Question: There are some features within my application that are supposed to be based on the language settings of the device where it's running.
I want to get the actual language and not some country settings. Foe example, if the language is English, I don't care if it's US, UK, Australia, etc...
I'm familiar with the 'NSLocale' object, but it seems to relate to the 'Region Format' setting and not to the setting (see screen shot below) so when I try to retrieve the language out of it using '[locale displayNameForKey:NSLocaleIdentifier value:[locale localeIdentifier]' I get things like 'English (United States)' instead of 'English'; also, I think that what I need is the data and not the (am I right?).
Can anyone direct me to how to retrieve the language setting?

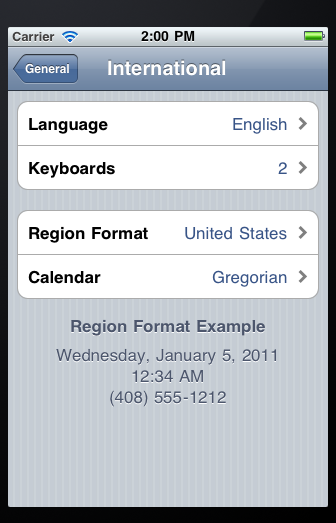
Answer: User preferred languages are stored can be retrieved from locale as array and current language identifier is the first object in that array:
'''
NSString *currentLanguage = [[NSLocale preferredLanguages] objectAtIndex:0];
'''
If you want language in more readable form then use 'displayNameForKey:value:' method of NSLocale:
'''
NSString *langID = [[NSLocale preferredLanguages] objectAtIndex:0];
NSString *lang = [[NSLocale currentLocale] displayNameForKey:NSLocaleLanguageCode value:langID];
'''